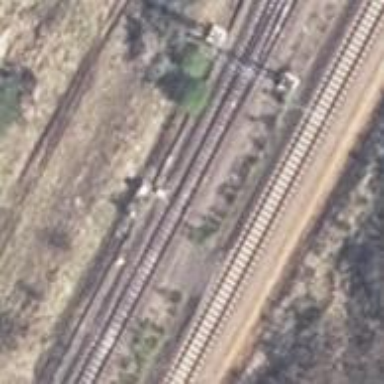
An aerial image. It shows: Railway with electrified contact lines.